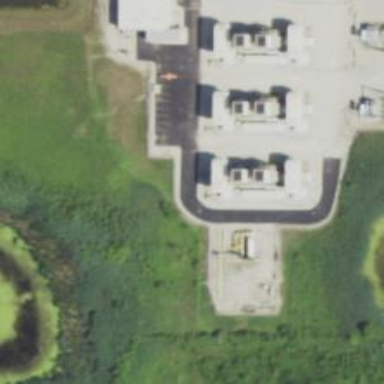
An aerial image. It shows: Gas-powered generator. It is gas turbine type generator.